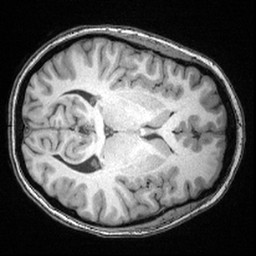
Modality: T1w
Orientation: axial
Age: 29
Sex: female
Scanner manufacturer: siemens
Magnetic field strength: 3 T
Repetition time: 2.4 s
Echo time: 0.00374 s